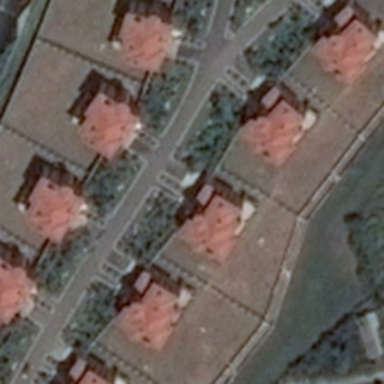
Houses with red roofs on both sides of the street .